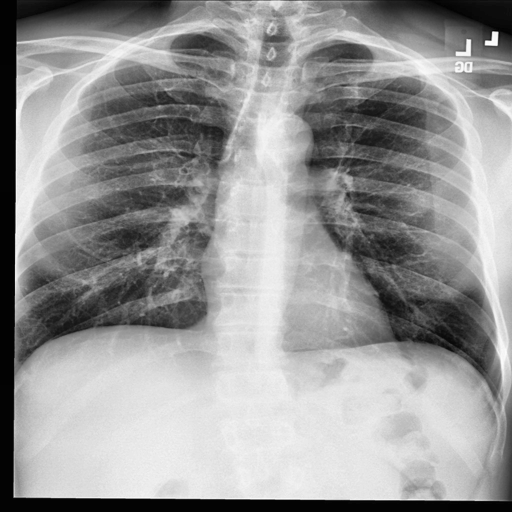
Finding: NORMAL